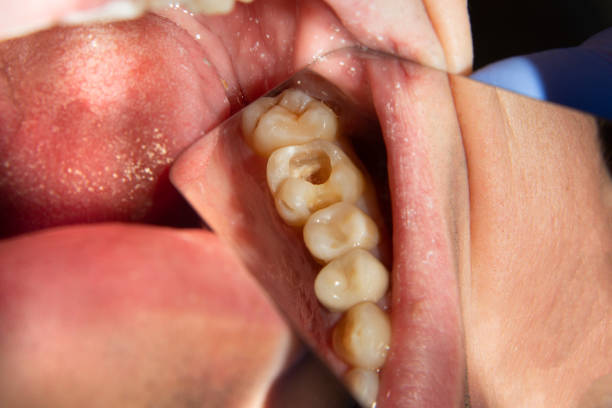
Condition: Caries